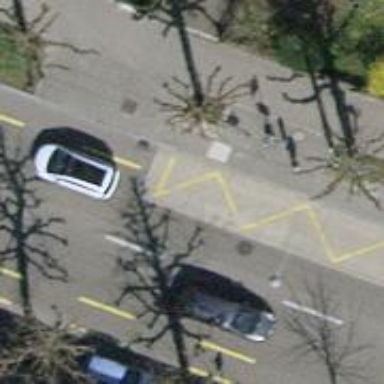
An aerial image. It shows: Bus stop for trolleybuses with designated stop position.